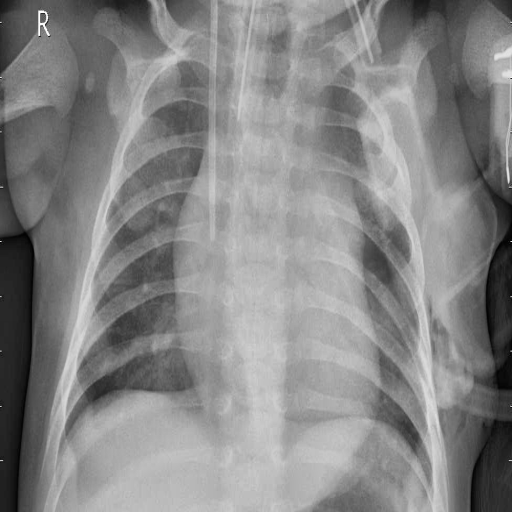
Finding: PNEUMONIA